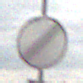
Verkehrszeichen: EndeSaemtlicherBegrenzungen
Umgebung: Outdoor, Nature
Tageszeit: MorningAfternoon
Wetter: Overcast
Licht: Natural
Jahreszeit: NotSpecified
Kontrast: LowContrast